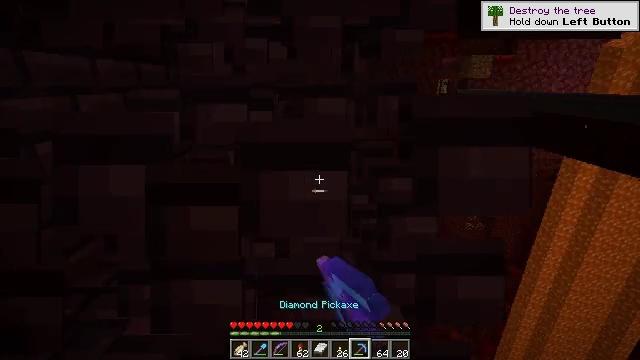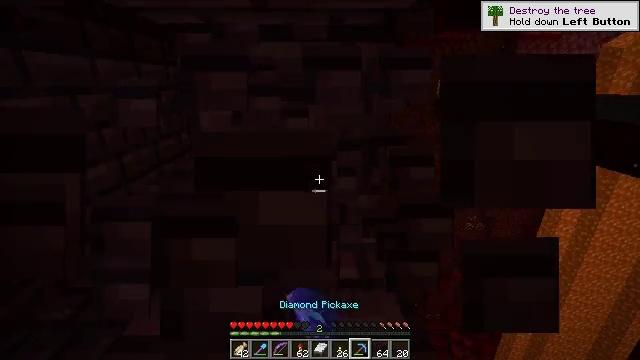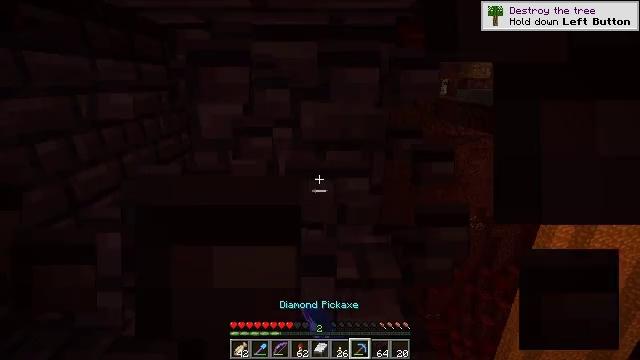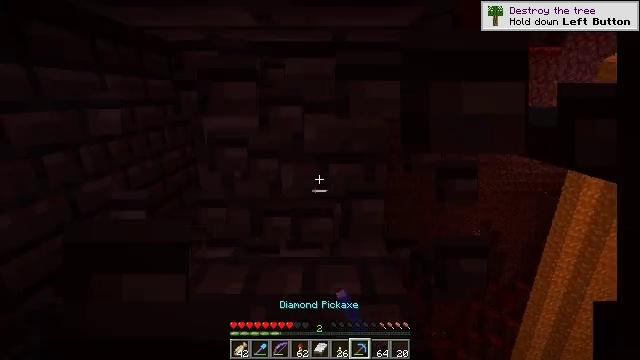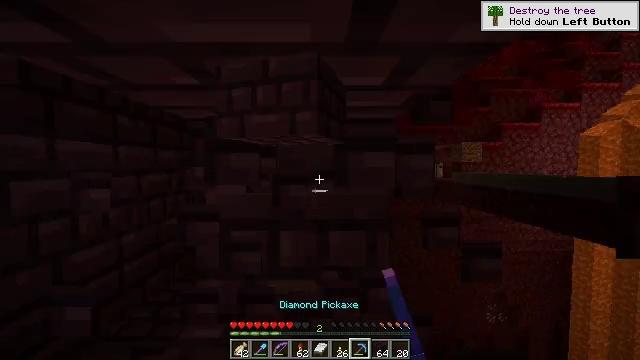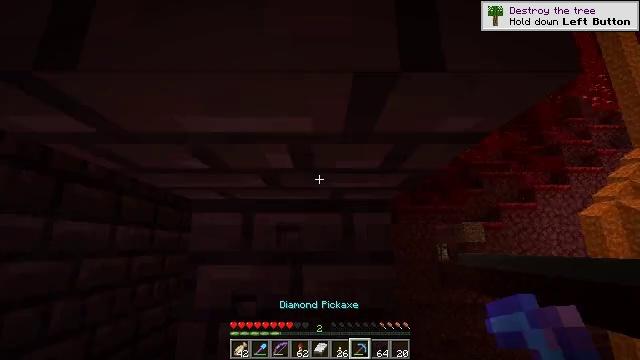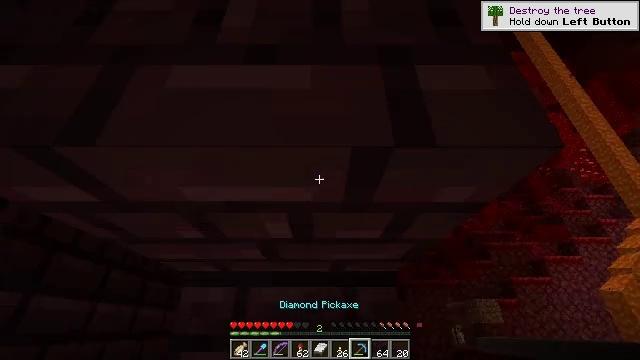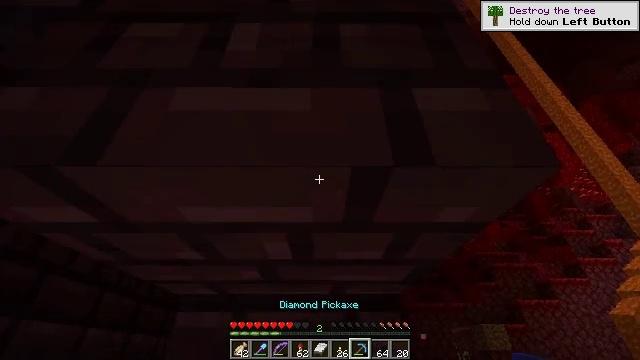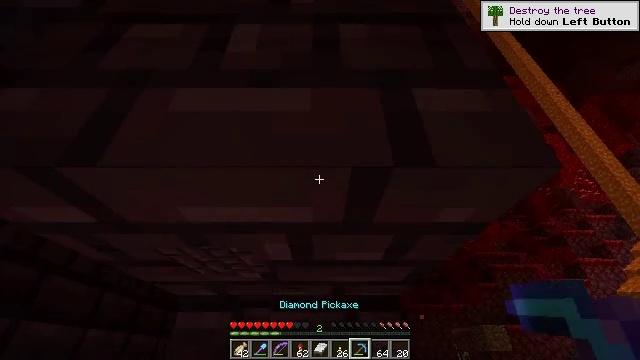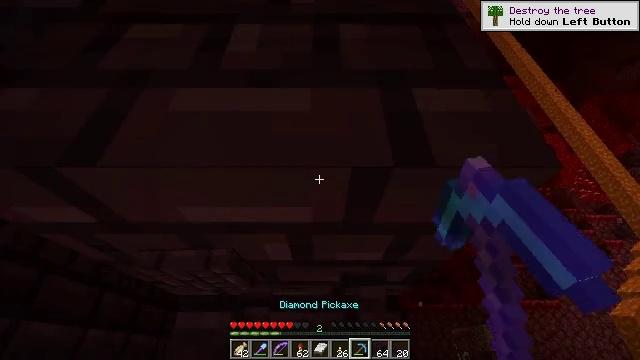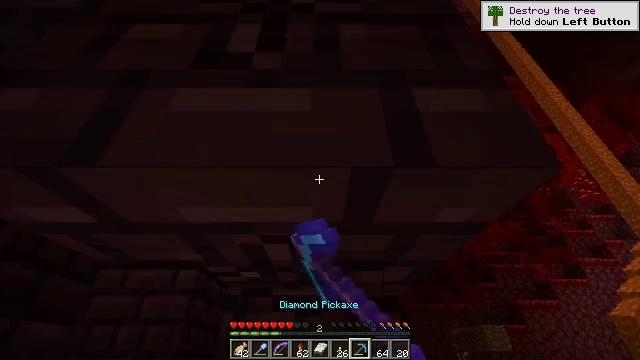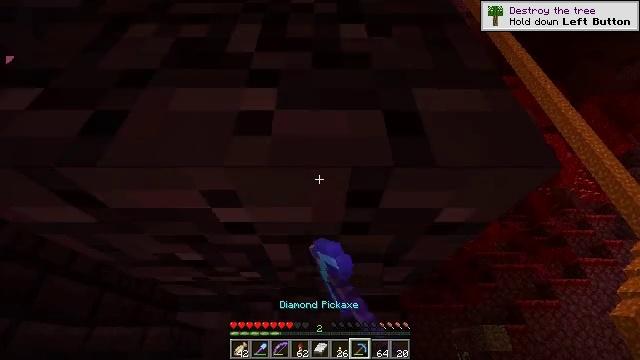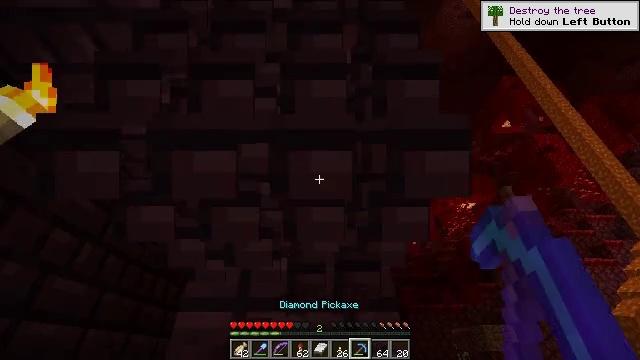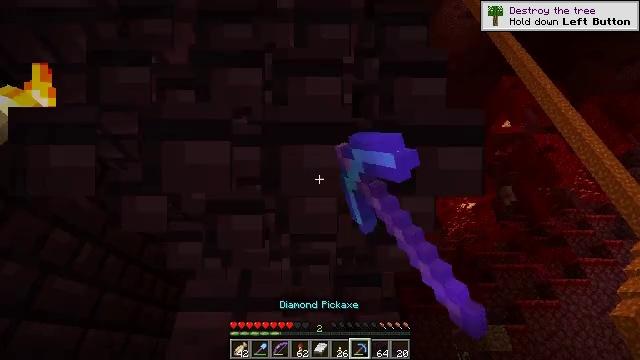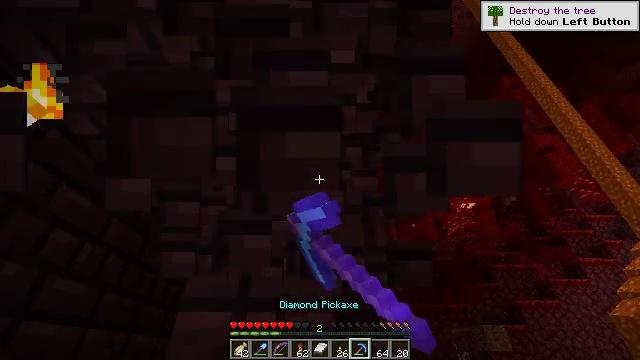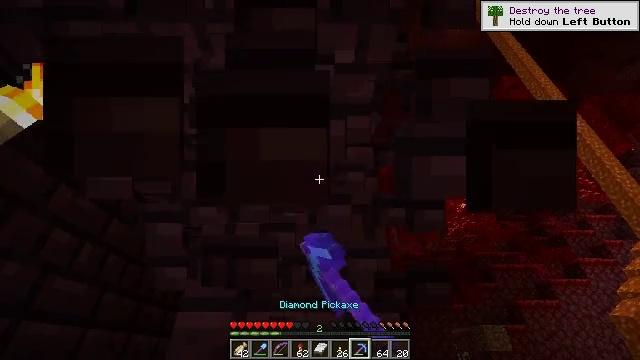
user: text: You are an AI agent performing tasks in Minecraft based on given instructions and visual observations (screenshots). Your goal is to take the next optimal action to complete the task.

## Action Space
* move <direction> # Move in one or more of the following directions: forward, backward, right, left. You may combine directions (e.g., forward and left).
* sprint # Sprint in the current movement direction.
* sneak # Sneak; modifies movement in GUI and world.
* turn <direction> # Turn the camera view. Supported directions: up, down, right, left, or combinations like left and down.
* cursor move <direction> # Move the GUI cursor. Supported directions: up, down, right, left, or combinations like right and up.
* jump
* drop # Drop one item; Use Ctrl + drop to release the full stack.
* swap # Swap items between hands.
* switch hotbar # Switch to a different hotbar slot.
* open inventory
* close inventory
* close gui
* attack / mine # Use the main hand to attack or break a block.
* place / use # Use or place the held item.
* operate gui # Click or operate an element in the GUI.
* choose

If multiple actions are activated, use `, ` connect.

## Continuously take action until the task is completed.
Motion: motion action
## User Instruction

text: Collect nether bricks for building.
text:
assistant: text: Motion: sneak, attack / mine
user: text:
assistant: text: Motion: sneak, attack / mine
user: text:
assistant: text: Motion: sneak, turn up
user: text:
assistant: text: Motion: sneak, turn up
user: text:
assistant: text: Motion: sneak, turn up
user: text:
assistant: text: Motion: sneak, turn up
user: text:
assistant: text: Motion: sneak, turn up
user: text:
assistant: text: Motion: sneak, attack / mine
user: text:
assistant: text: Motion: sneak, attack / mine
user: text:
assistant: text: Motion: sneak, attack / mine
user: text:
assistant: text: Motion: sneak, attack / mine
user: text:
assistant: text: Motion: sneak, attack / mine
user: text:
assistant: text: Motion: sneak, attack / mine
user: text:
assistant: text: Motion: sneak, attack / mine
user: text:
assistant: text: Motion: sneak, attack / mine
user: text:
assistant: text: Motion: sneak, attack / mine
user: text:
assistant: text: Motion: sneak, turn left and down
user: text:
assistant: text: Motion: sneak, turn down
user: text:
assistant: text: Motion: sneak, turn down
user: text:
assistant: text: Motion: sneak, turn left and down
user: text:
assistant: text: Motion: sneak, turn down
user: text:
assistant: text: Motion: sneak, turn down
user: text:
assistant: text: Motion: sneak, attack / mine
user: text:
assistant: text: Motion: sneak, attack / mine
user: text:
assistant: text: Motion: sneak, attack / mine
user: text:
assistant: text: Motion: sneak, attack / mine
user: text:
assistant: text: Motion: sneak, attack / mine
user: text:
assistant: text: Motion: sneak, attack / mine
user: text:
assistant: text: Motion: sneak, attack / mine
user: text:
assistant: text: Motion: sneak, attack / mine